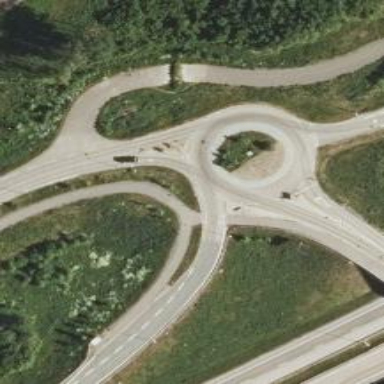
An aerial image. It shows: Tertiary road with asphalt surface leading to roundabout.